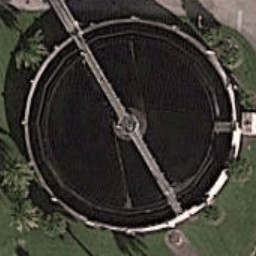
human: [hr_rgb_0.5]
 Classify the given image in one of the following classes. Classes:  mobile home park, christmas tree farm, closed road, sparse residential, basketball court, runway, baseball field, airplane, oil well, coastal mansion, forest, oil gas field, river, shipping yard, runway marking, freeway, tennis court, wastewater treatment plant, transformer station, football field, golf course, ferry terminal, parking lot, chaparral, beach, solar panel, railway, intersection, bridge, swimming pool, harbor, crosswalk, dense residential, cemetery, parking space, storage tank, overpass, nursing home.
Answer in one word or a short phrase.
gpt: wastewater treatment plant